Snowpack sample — Snodgrass Mountain, Crested Butte, Colorado (2/4/25, 12:06 PM MST)
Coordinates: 38.923, -106.968
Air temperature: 35 °F
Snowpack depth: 80 cm
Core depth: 50 cm
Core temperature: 30.2 °F
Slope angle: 14°, slope face: 78°
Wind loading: low
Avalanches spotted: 0
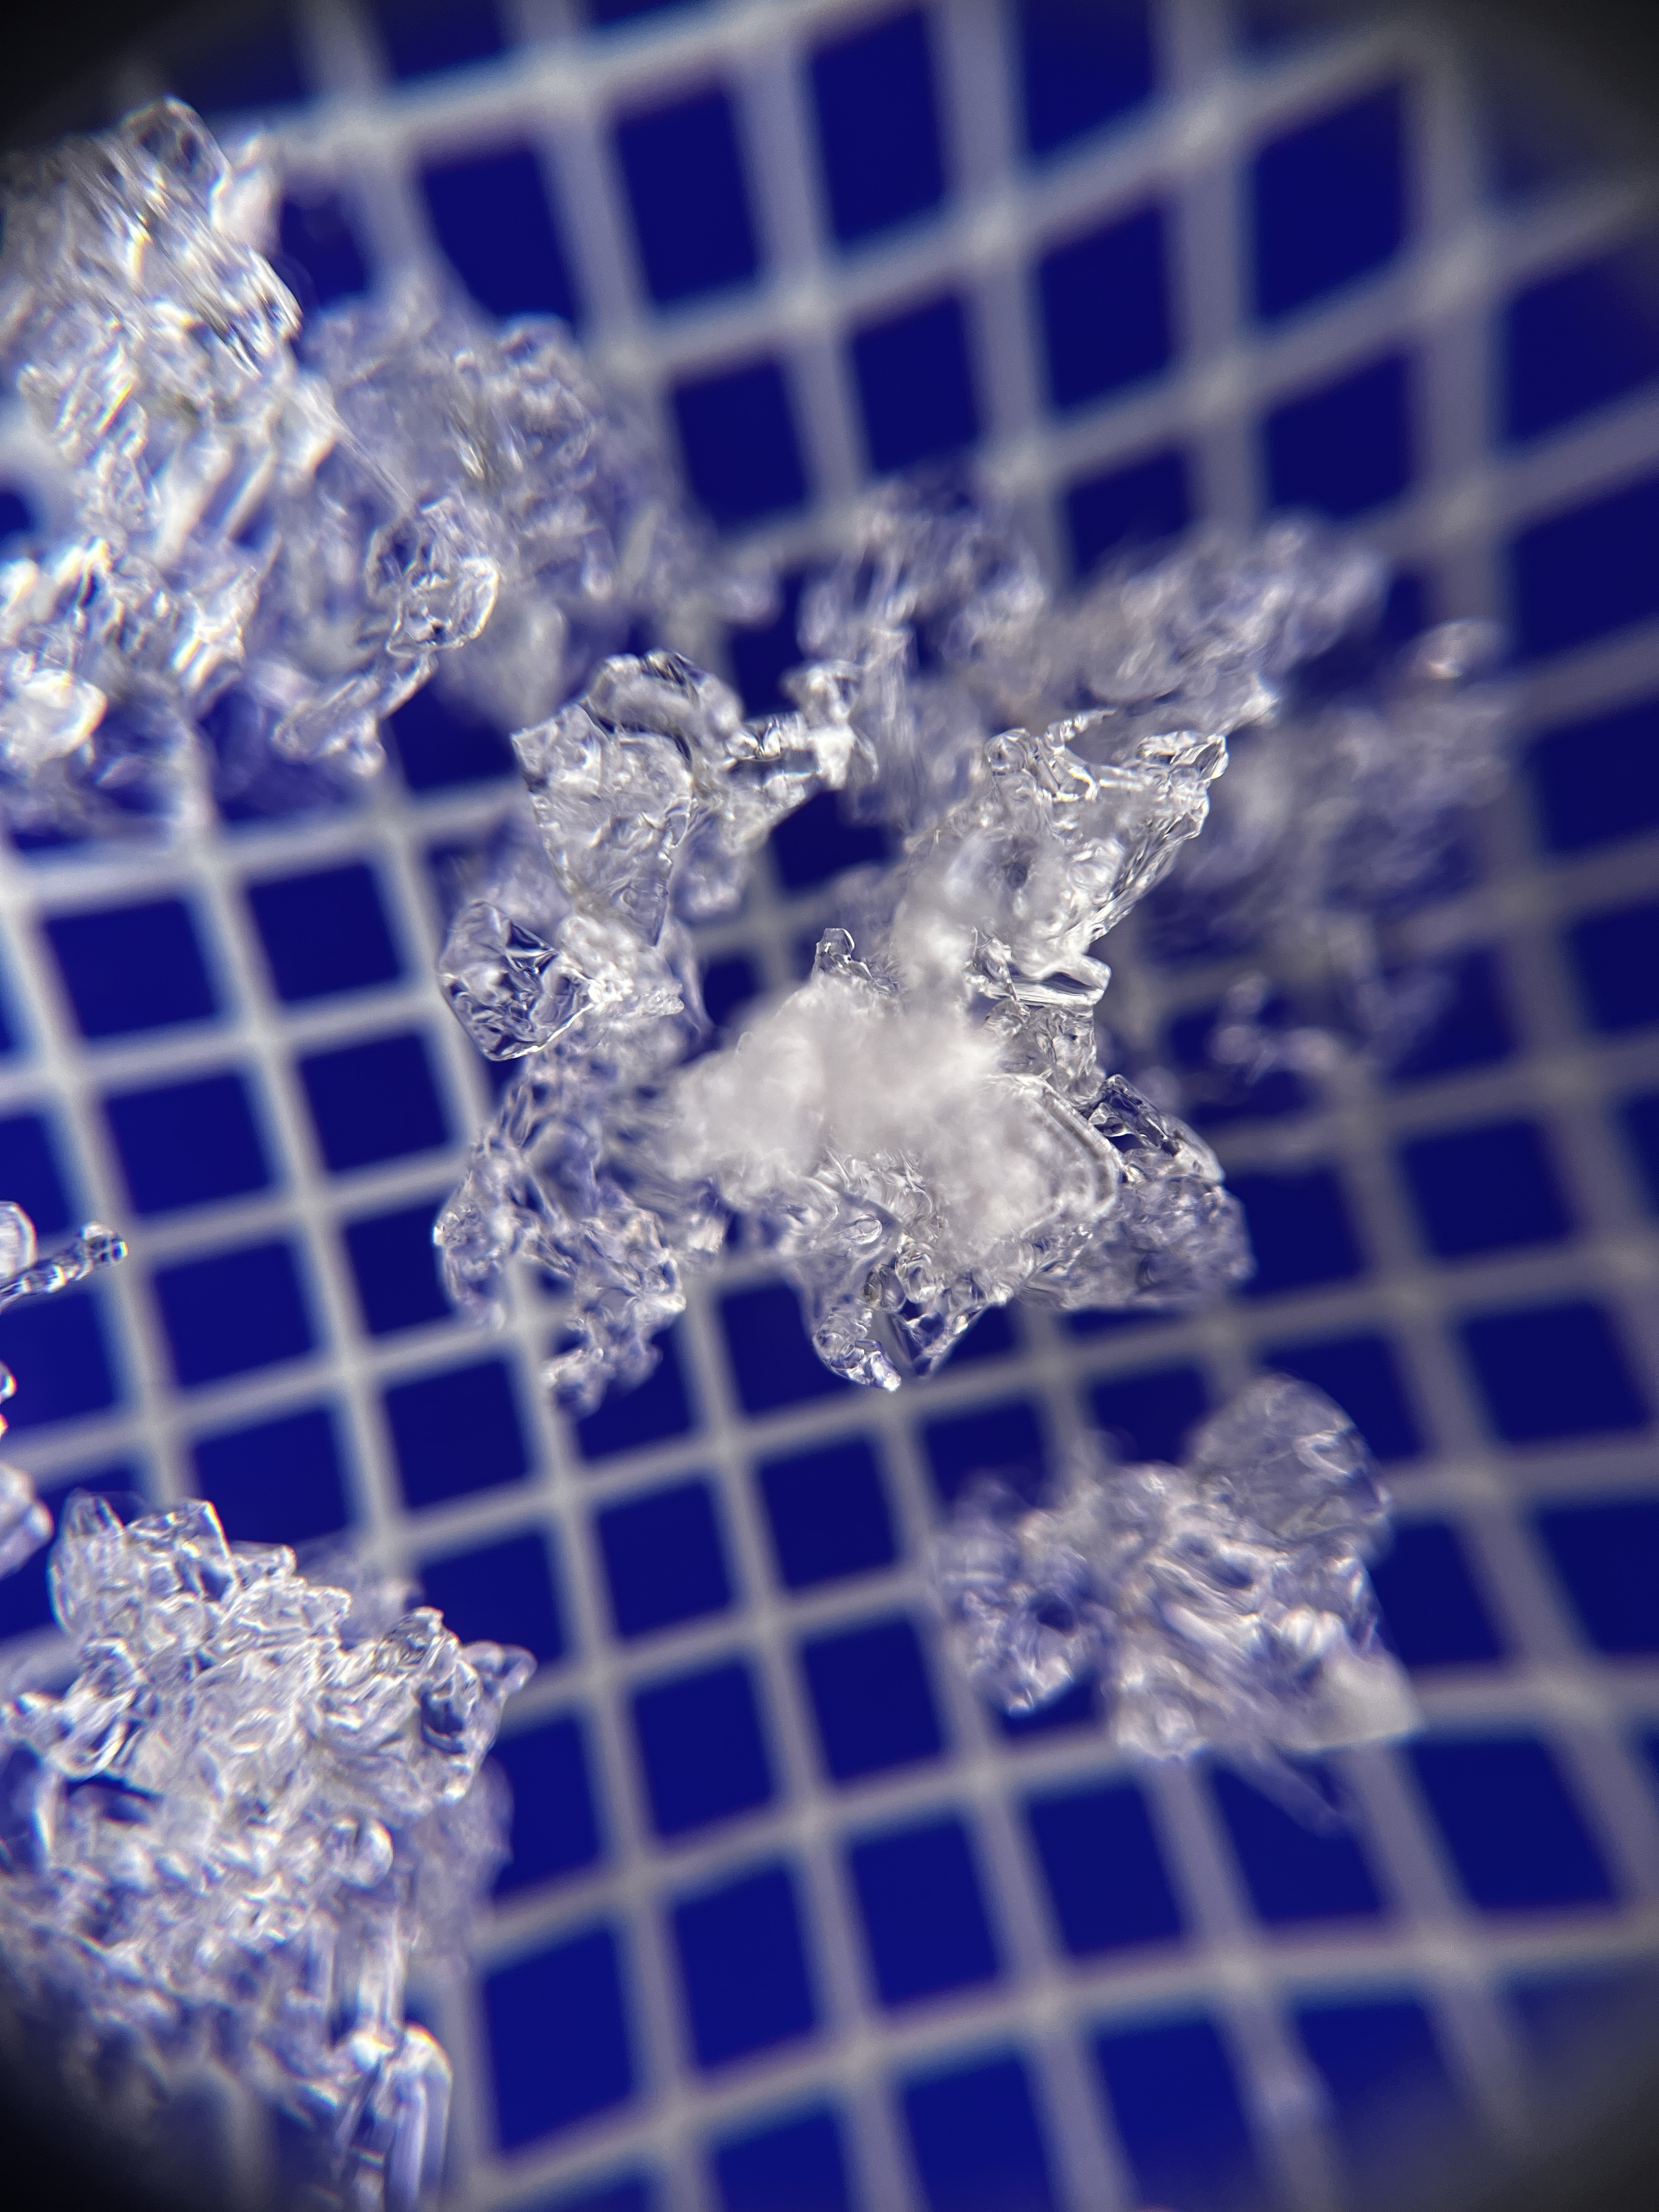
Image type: magnified_profile
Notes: No avalanches nearby, unusually warm weather for the last month reported by residents, Collected 25 yards from treeline